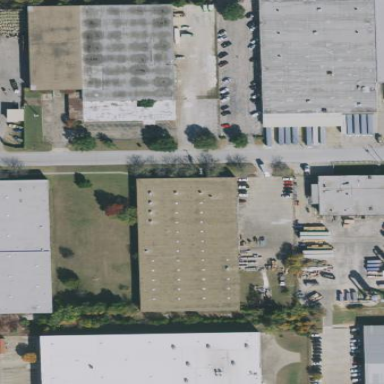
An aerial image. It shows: Warehouse building.